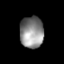
Tissue: lung
Cell type: T cells
Senescence score: 0.2282
Nuclear area (px): 744
Mean DAPI intensity: 137.785